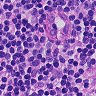
Metastatic tissue present: no